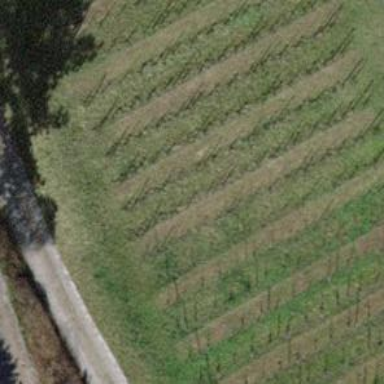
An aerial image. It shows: Vineyard growing grapes.